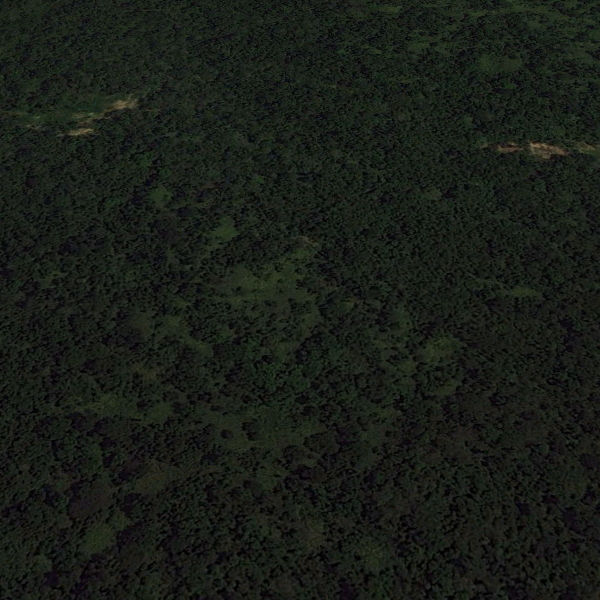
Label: Forest